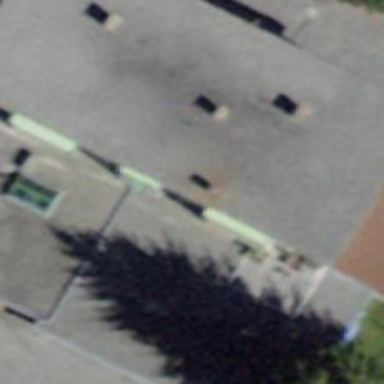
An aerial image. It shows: Building with flat roof.